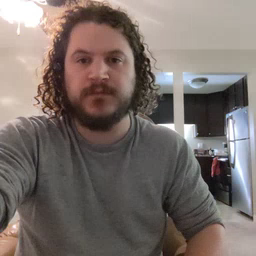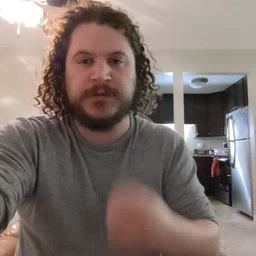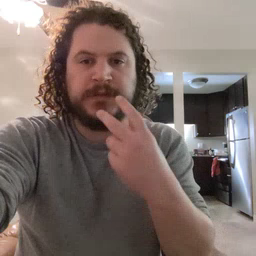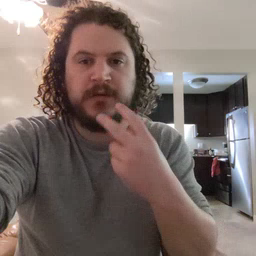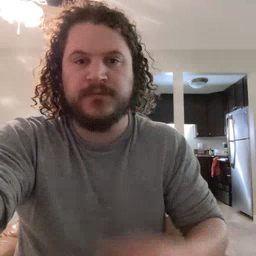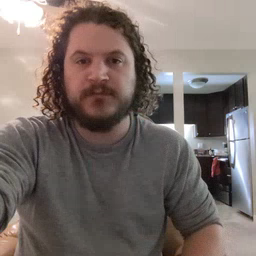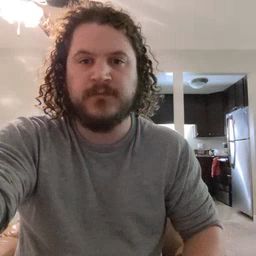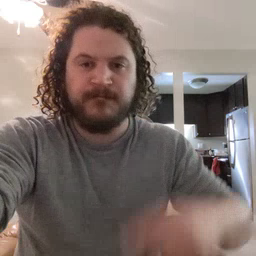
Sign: snack